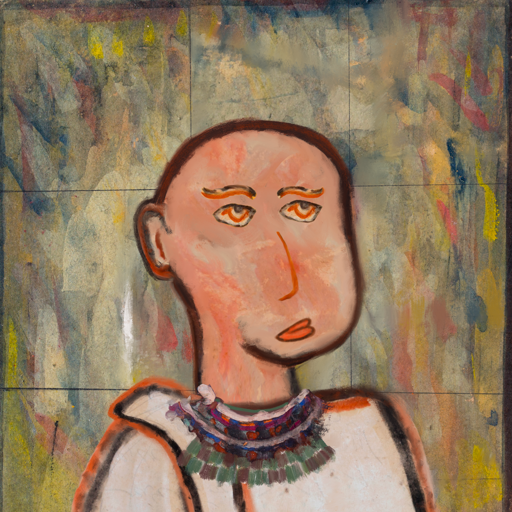
Background: GypsyMother, Head And Neck Side: Roy_Bahadur, Face Side: Experience, Bust: Roy_Bahadur, Hair Side: Blank, Head Accessory: Blank, Second Necklace: After_Raid, Necklace: Hypocrite_1, Baby: Blank